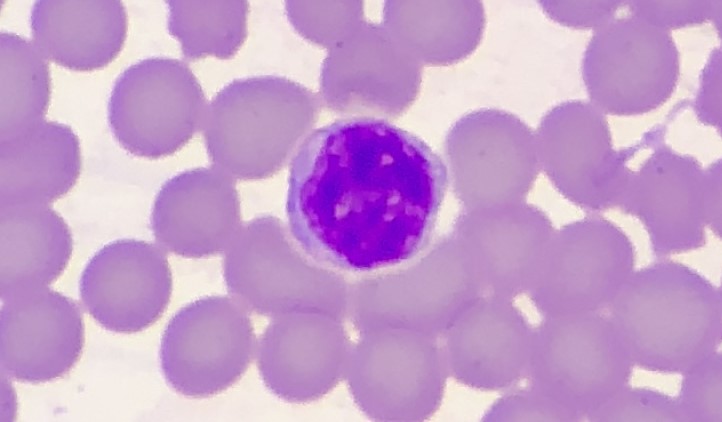
White blood cell type: Lymphocyte